Question: I have a navigation:
'''
<ul>
<li>Button
<div class="sub-container">Sub navigation</div>
</li>
</ul>
'''
Sub container is set to opacity 0 and on hover of LI opacity goes to 1.
Now I have a problem that sub-container has a border and that border is on top of the parent LI element. I want LI element to be on TOP of the sub-container child element. So that they will look "merged".
I tried z-index -1 solution which works PERFECTLY in FireFox, but in Chrome it crashes.
Screenshot:

This is my CSS code:
'''
#topBarHeader nav ul.main-nav {
list-style: none;
position: absolute;
left:0;
display: inline-block;
z-index: 100;
}
#topBarHeader nav ul.main-nav > li {
float: left;
display: inline-block;
padding: 15px 17px 10px 17px;
border: 1px solid rgba(255, 255, 255, 0);
margin-right: 10px;
}
#topBarHeader nav li .sub-container {
position: absolute;
top: 49px;
left: 0px;
width: 640px;
opacity: 0;
visibility: hidden;
overflow: scroll;
overflow-x: hidden;
height: 380px;
background: white;
z-index: -1;
border: 1px solid #d5dbdf;
}
#topBarHeader nav li:hover > .sub-container {
opacity: 1;
visibility: visible;
}
'''
<URL>
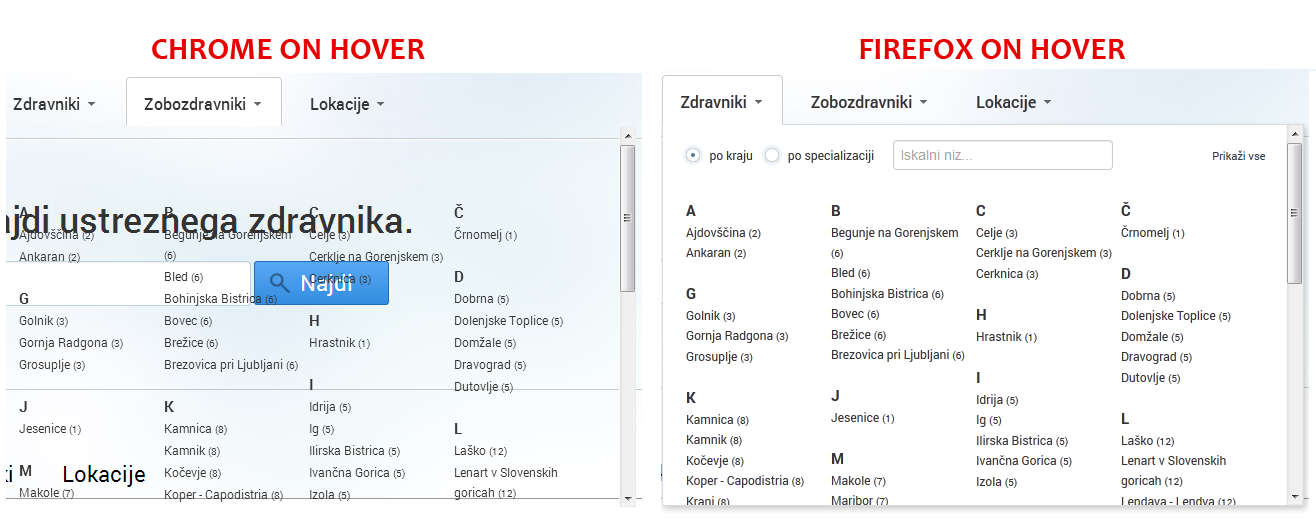
Answer: You should try declaring 'position: relative' on the parent '<li>' element, or else absolute positioning may not work properly.
I wouldn't say this is a bug with Chrome, but more like how different browsers attempt to handle ambiguous rules when there isn't enough information.
---
I think I understand your problem now. The trick to make the top border disappear behind the active tab, is to actually wrap the content in the '<li>', and then assigning it a higher z-index compared to the dropdown content, and change the bottom border colour to match the background so that it disappears.
Here is a Fiddle as a proof-of-concept - <URL>